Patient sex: M
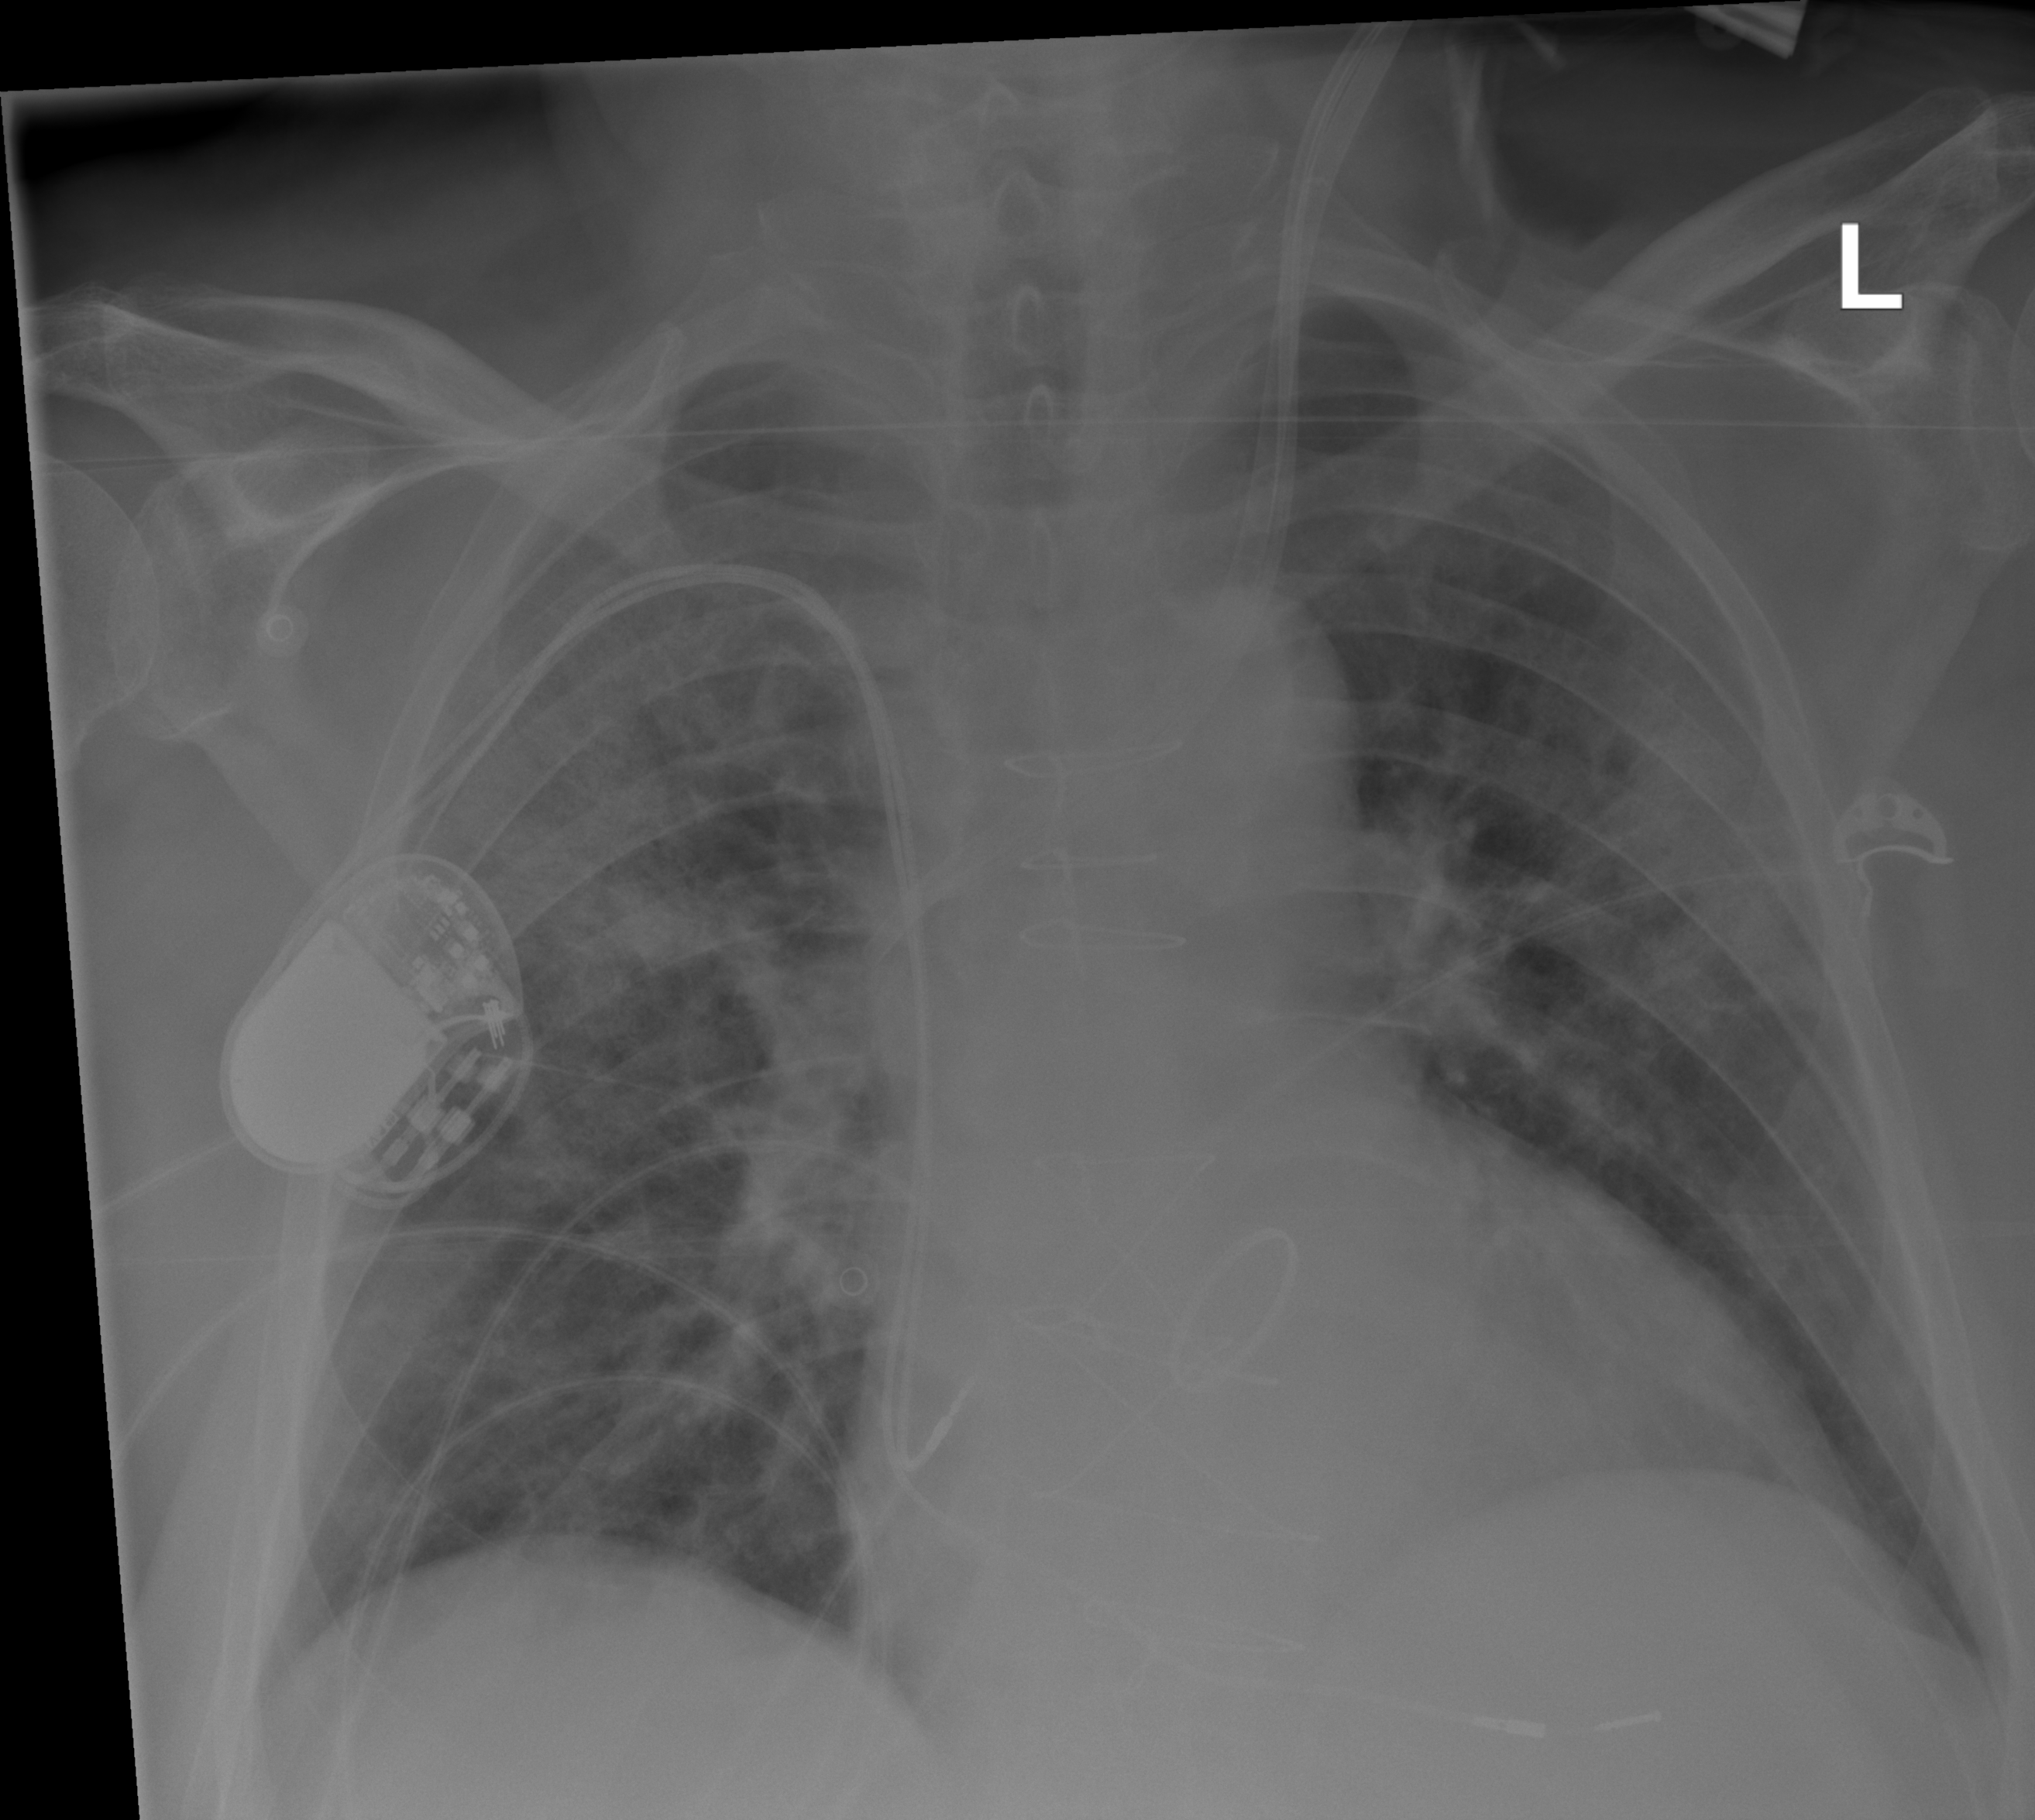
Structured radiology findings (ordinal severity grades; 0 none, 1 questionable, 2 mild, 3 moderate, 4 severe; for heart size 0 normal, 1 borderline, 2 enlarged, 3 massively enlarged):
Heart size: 1
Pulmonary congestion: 0
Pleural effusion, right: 0
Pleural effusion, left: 0
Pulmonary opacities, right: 2
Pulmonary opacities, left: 2
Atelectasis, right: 2
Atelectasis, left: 2